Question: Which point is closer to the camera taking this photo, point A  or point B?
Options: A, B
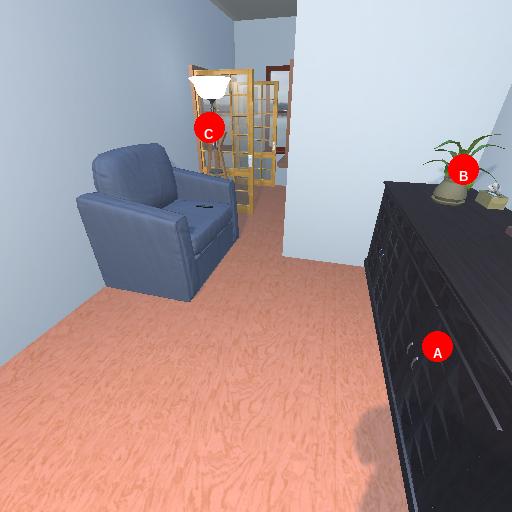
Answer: A